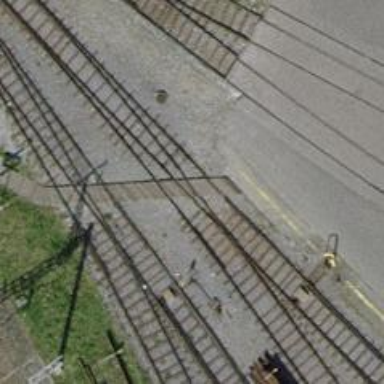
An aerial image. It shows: Crossing for the railway.